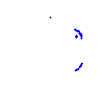
Particle: kaon